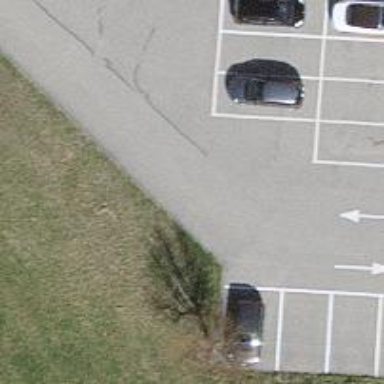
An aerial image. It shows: Parking aisle designated as service road.